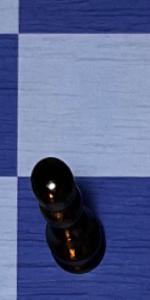
Label: Pawn_Black